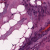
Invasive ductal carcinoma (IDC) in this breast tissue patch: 0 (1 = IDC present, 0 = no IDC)